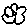
Label: flower